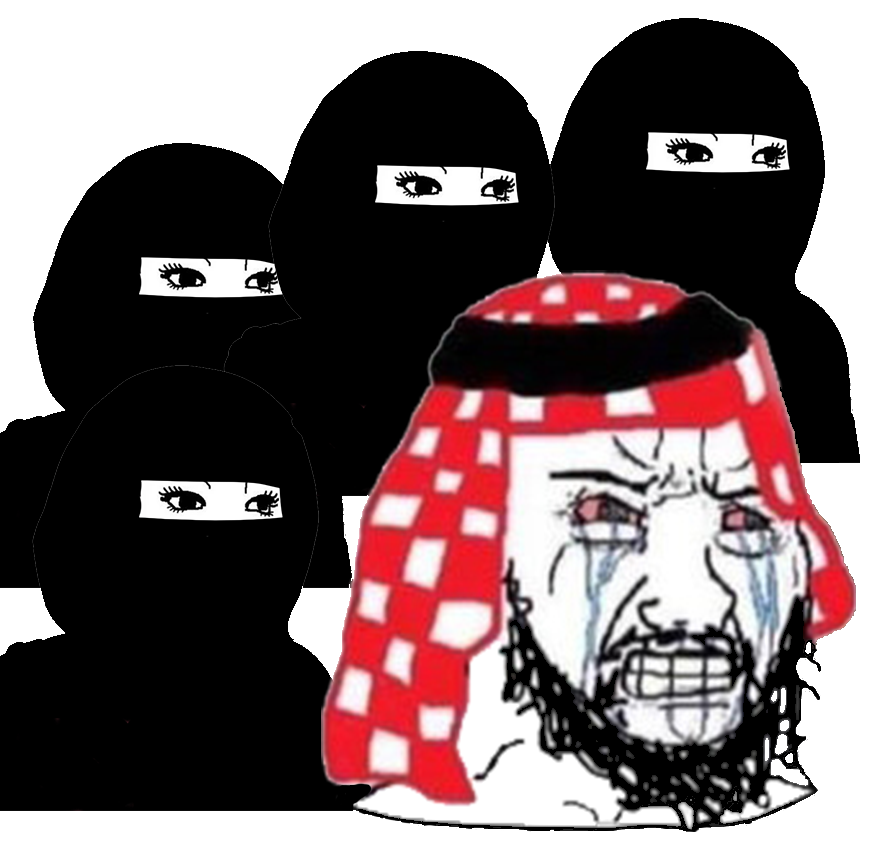
Label: 5_Crying_Wojak